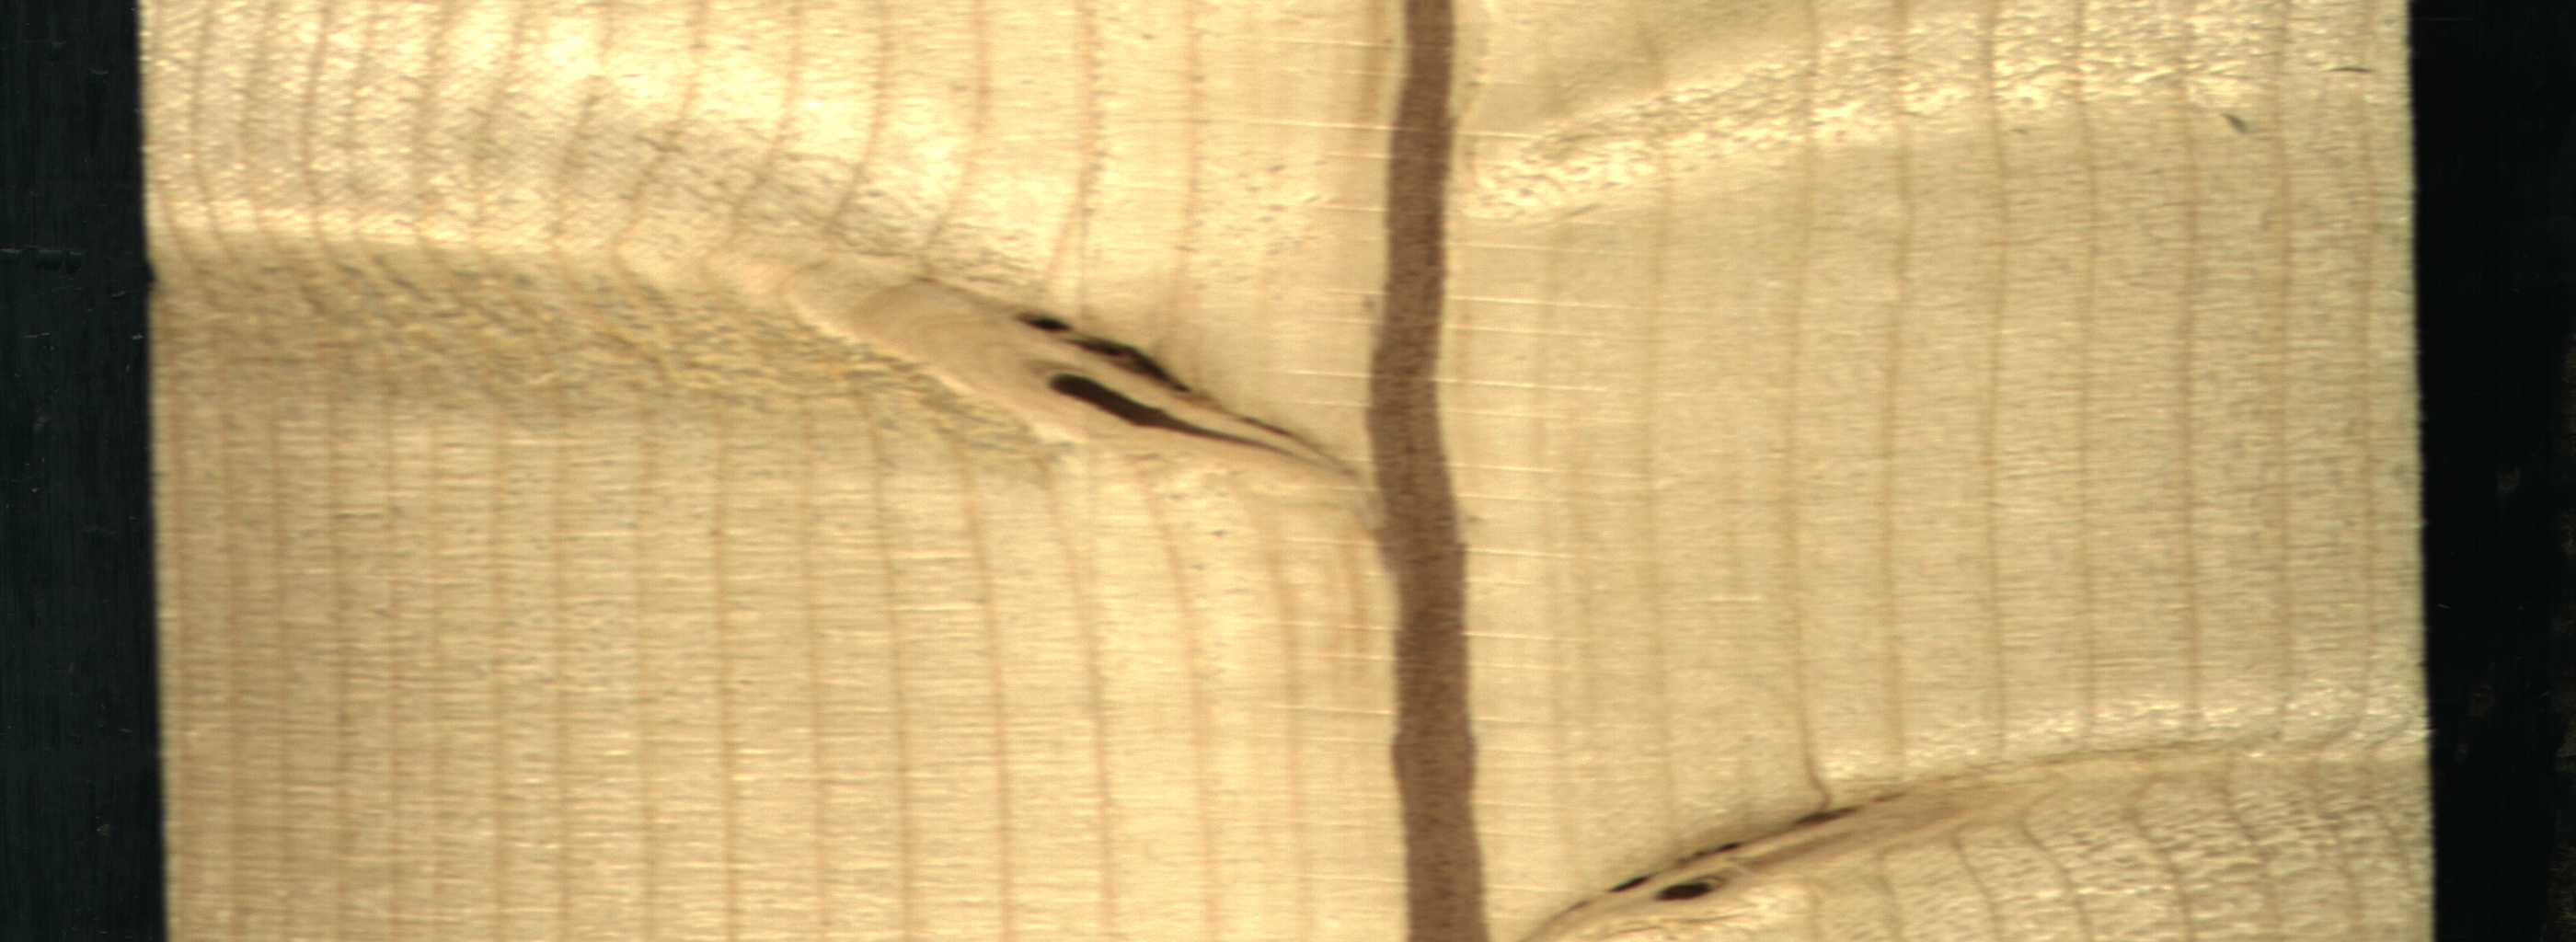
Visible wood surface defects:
Marrow
Dead_Knot
Dead_Knot